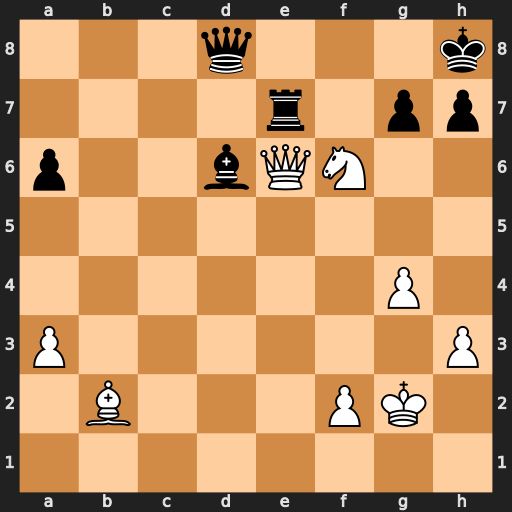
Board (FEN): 3q3k/4r1pp/p2bQN2/8/6P1/P6P/1B3PK1/8
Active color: w
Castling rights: -
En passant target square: -
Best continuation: Qf5 Qa8+ f3 gxf6 Qxf6+